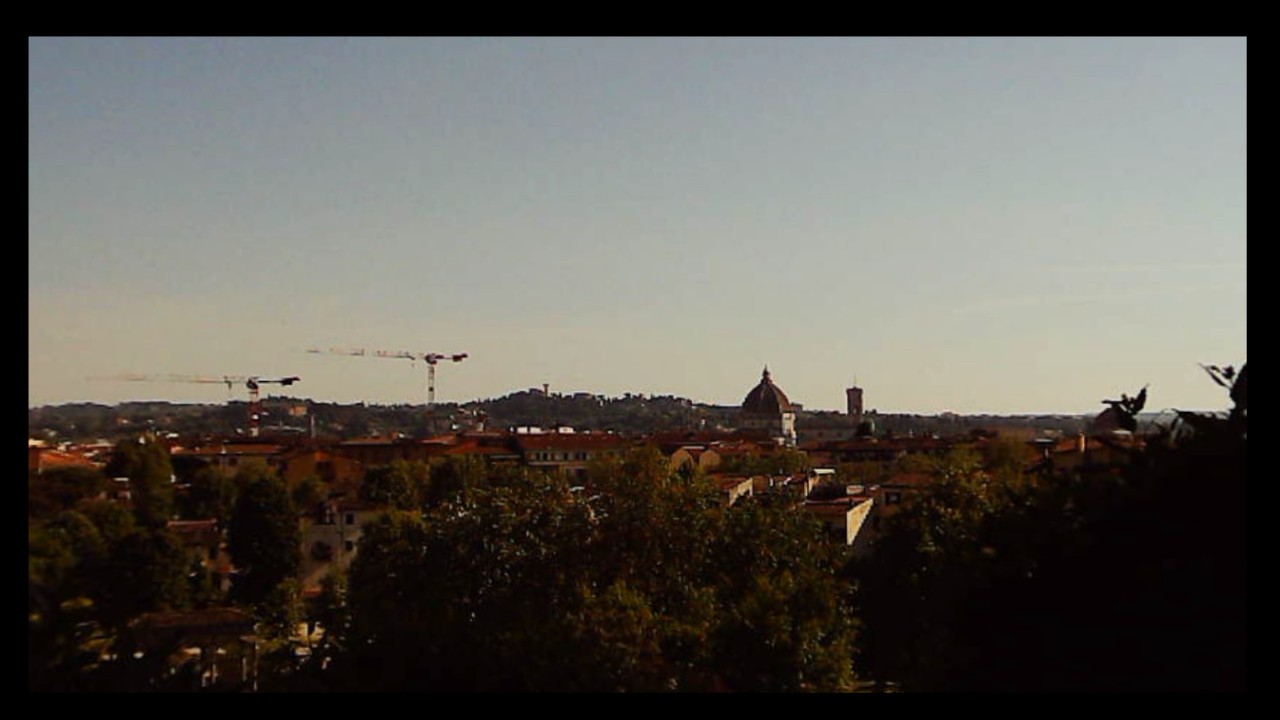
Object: Betafpv air75